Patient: sex F, age 72
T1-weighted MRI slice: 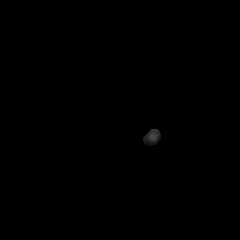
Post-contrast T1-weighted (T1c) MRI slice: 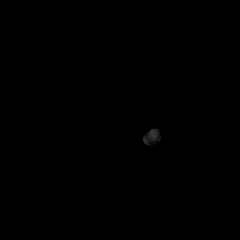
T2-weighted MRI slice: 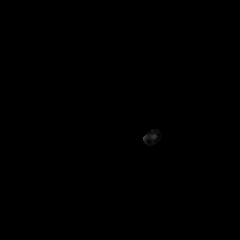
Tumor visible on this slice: no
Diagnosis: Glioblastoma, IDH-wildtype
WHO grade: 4